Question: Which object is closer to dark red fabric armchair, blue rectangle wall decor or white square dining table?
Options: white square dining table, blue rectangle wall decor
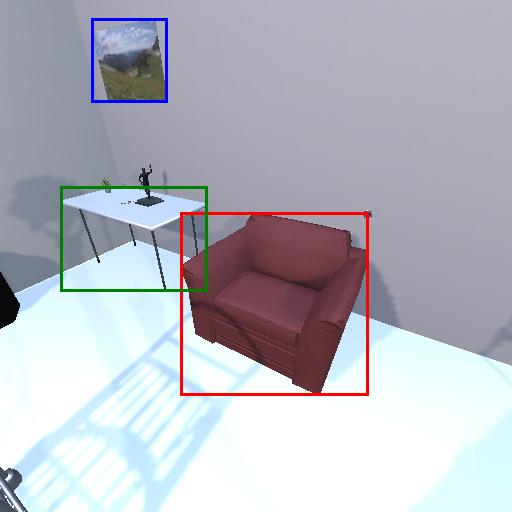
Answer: white square dining table